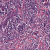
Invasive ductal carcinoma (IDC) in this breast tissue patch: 0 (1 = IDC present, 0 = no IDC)